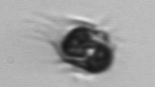
Label: Mesodinium